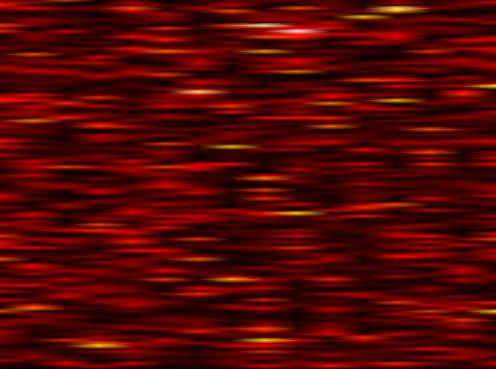
Label: UFMC